Question: I need to pass an int here:

This piece of code is the one that brings me error:
'''
producto = driver.find_element(by=By.ID, value="ReportViewerControl_ctl04_ctl05_txtValue")
producto.send_keys(110017901)
ver_informe = driver.find_element(by=By.ID, value="ReportViewerControl_ctl04_ctl00").click()
'''
The error
'''
Traceback (most recent call last):
File "C:\Users\Juan M Cabral\Desktop\Pycharm\Precios\selenium\stk_jeans_locales_barra.py", line 32, in <module>
producto = driver.find_element(by=By.ID, value="ReportViewerControl_ctl04_ctl05_txtValue")
^^^^^^^^^^^^^^^^^^^^^^^^^^^^^^^^^^^^^^^^^^^^^^^^^^^^^^^^^^^^^^^^^^^^^^^^^^^^^^^
File "C:\Users\Juan M Cabral\Precios\Lib\site-packages\selenium\webdriver\remote\webdriver.py", line 861, in find_element
return self.execute(Command.FIND_ELEMENT, {"using": by, "value": value})["value"]
^^^^^^^^^^^^^^^^^^^^^^^^^^^^^^^^^^^^^^^^^^^^^^^^^^^^^^^^^^^^^^^^^
File "C:\Users\Juan M Cabral\Precios\Lib\site-packages\selenium\webdriver\remote\webdriver.py", line 444, in execute
self.error_handler.check_response(response)
File "C:\Users\Juan M Cabral\Precios\Lib\site-packages\selenium\webdriver\remote\errorhandler.py", line 249, in check_response
raise exception_class(message, screen, stacktrace)
selenium.common.exceptions.NoSuchElementException: Message: no such element: Unable to locate element: {"method":"css selector","selector":"[id="ReportViewerControl_ctl04_ctl05_txtValue"]"}
(Session info: chrome=108.0.5359.125)
Stacktrace:
Backtrace:
(No symbol) [0x0029F243]
(No symbol) [0x00227FD1]
(No symbol) [0x0011D04D]
(No symbol) [0x0014C0B0]
(No symbol) [0x0014C22B]
(No symbol) [0x0017E612]
(No symbol) [0x001685D4]
(No symbol) [0x0017C9EB]
(No symbol) [0x00168386]
(No symbol) [0x0014163C]
(No symbol) [0x0014269D]
GetHandleVerifier [0x00539A22+<PHONE>]
GetHandleVerifier [0x0052CA24+<PHONE>]
GetHandleVerifier [0x00348C0A+619850]
GetHandleVerifier [0x00347830+614768]
(No symbol) [0x002305FC]
(No symbol) [0x00235968]
(No symbol) [0x00235A55]
(No symbol) [0x0024051B]
BaseThreadInitThunk [0x763D00F9+25]
RtlGetAppContainerNamedObjectPath [0x77947BBE+286]
RtlGetAppContainerNamedObjectPath [0x77947B8E+238]
(No symbol) [0x00000000]
'''
Any ideas?
I've searched here:
<URL>
<URL>
<URL>
I have tried yo change By.ID for another choice, like By.CLASSNAME or others. Also, tried:
'''
wait = WebDriverWait(driver, timeout=30)
producto = wait.until(EC.element_to_be_clickable((By.ID, "ReportViewerControl_ctl04_ctl05_txtValue")))
producto.send_keys(110017901)
'''
but without any luck. I am recieving this error:
'''
Traceback (most recent call last):
File "C:\Users\Juan M Cabral\Desktop\Pycharm\Precios\selenium\stk_jeans_locales_barra.py", line 34, in <module>
producto = wait.until(EC.element_to_be_clickable((By.ID, "ReportViewerControl_ctl04_ctl05_txtValue")))
^^^^^^^^^^^^^^^^^^^^^^^^^^^^^^^^^^^^^^^^^^^^^^^^^^^^^^^^^^^^^^^^^^^^^^^^^^^^^^^^^^^^^^^^^^^
File "C:\Users\Juan M Cabral\Precios\Lib\site-packages\selenium\webdriver\support\wait.py", line 95, in until
raise TimeoutException(message, screen, stacktrace)
selenium.common.exceptions.TimeoutException: Message:
Stacktrace:
Backtrace:
(No symbol) [0x00FCF243]
(No symbol) [0x00F57FD1]
(No symbol) [0x00E4D04D]
(No symbol) [0x00E7C0B0]
(No symbol) [0x00E7C22B]
(No symbol) [0x00EAE612]
(No symbol) [0x00E985D4]
(No symbol) [0x00EAC9EB]
(No symbol) [0x00E98386]
(No symbol) [0x00E7163C]
(No symbol) [0x00E7269D]
GetHandleVerifier [0x01269A22+<PHONE>]
GetHandleVerifier [0x0125CA24+<PHONE>]
GetHandleVerifier [0x01078C0A+619850]
GetHandleVerifier [0x01077830+614768]
(No symbol) [0x00F605FC]
(No symbol) [0x00F65968]
(No symbol) [0x00F65A55]
(No symbol) [0x00F7051B]
BaseThreadInitThunk [0x763D00F9+25]
RtlGetAppContainerNamedObjectPath [0x77947BBE+286]
RtlGetAppContainerNamedObjectPath [0x77947B8E+238]
Process finished with exit code 1
<span id="ReportViewerControl_ReportViewer"><div id="ReportViewerControl" onclick="if ($get('ReportViewerControl_ctl04') != null &amp;&amp; $get('ReportViewerControl_ctl04').control != null) $get('ReportViewerControl_ctl04').control.HideActiveDropDown();" onactivate="if ($get('ReportViewerControl_ctl04') != null &amp;&amp; $get('ReportViewerControl_ctl04').control != null) $get('ReportViewerControl_ctl04').control.HideActiveDropDown();" style="height: 700px; width: 100%;">
<div id="ReportViewerControl_HttpHandlerMissingErrorMessage" style="border-color:Red;border-width:2px;border-style:Solid;padding:10px;display:none;overflow:auto;font-size:.85em;">
<h2>
Error de configuracion del visor de informes
</h2><p>El controlador HTTP de controles web del visor de informes no esta registrado en el archivo web.config de la aplicacion. Agregue &lt;add verb="*" path="Reserved.ReportViewerWebControl.axd" type = "Microsoft.Reporting.WebForms.HttpHandler, ReportingServicesWebServer, Version=10.0.0.0, Culture=neutral, PublicKeyToken=89845dcd8080cc91" /&gt; a la seccion system.web/httpHandlers del archivo web.config, o bien agregue &lt;add name="ReportViewerWebControlHandler" preCondition="integratedMode" verb="*" path="Reserved.ReportViewerWebControl.axd" type="Microsoft.Reporting.WebForms.HttpHandler, ReportingServicesWebServer, Version=10.0.0.0, Culture=neutral, PublicKeyToken=89845dcd8080cc91" /&gt; a la seccion system.webServer/handlers para Internet Information Services 7 o posterior.</p>
</div><span id="ReportViewerControl_ctl03"><input type="hidden" name="ReportViewerControl$ctl03$ctl00" id="ReportViewerControl_ctl03_ctl00"><input type="hidden" name="ReportViewerControl$ctl03$ctl01" id="ReportViewerControl_ctl03_ctl01"></span><input type="hidden" name="ReportViewerControl$ctl11" id="ReportViewerControl_ctl11"><input type="hidden" name="ReportViewerControl$ctl12" id="ReportViewerControl_ctl12" value="quirks"><div id="ReportViewerControl_AsyncWait" style="background-color: white; opacity: 0.7; position: absolute; display: none; z-index: 1000;">
</div><div id="ReportViewerControl_AsyncWait_Wait" class="WaitControlBackground" style="display: none; position: absolute; z-index: 1001;">
<table height="100%">
<tbody><tr>
<td width="32px" height="32px"><img src="/ReportServer_REPORTES/Reserved.ReportViewerWebControl.axd?OpType=Resource&amp;Version=10.50.1600.1&amp;Name=Microsoft.Reporting.WebForms.Icons.SpinningWheel.gif" style="height:32px;width:32px;border-width:0px;"></td><td class="WaitInfoCell"><span class="WaitText">Cargando...</span><div class="CancelLinkDiv">
<a class="CancelLinkText" href="javascript:$get('ReportViewerControl_AsyncWait').control._cancelCurrentPostback();">Cancelar</a>
</div></td>
</tr>
</tbody></table>
</div><input type="hidden" name="ReportViewerControl$AsyncWait$HiddenCancelField" id="ReportViewerControl_AsyncWait_HiddenCancelField" value="False"><table cellpadding="0" cellspacing="0" id="ReportViewerControl_fixedTable" style="table-layout:fixed;width:100%;height:100%;">
<tbody><tr class="MenuBarBkGnd">
<td style="display:none;width:25%;"></td><td style="display:none;width:6px;"></td><td style="width:100%;"></td>
</tr><tr id="ParametersRowReportViewerControl">
<td colspan="3"><div id="ReportViewerControl_ctl04" style="width:100%;overflow-x:auto;overflow-y:hidden;">
<div onclick="if ($get('ReportViewerControl_ctl04') != null &amp;&amp; $get('ReportViewerControl_ctl04').control != null) $get('ReportViewerControl_ctl04').control.HideActiveDropDown();" onactivate="if ($get('ReportViewerControl_ctl04') != null &amp;&amp; $get('ReportViewerControl_ctl04').control != null) $get('ReportViewerControl_ctl04').control.HideActiveDropDown();">
<table cellpadding="0" cellspacing="0" width="100%" id="ParameterTable_ReportViewerControl_ctl04" name="ParameterTable_ReportViewerControl_ctl04" class="ParametersFrame ParamsGrid MenuBarBkGnd">
<tbody><tr>
<td width="100%" height="100%"><table id="ParametersGridReportViewerControl_ctl04">
<tbody><tr isparameterrow="true">
<td class="ParamLabelCell"><span>Empresa</span></td><td class="ParamEntryCell" style="padding-right:0px;"><div id="ReportViewerControl_ctl04_ctl03">
<select name="ReportViewerControl$ctl04$ctl03$ddValue" id="ReportViewerControl_ctl04_ctl03_ddValue" style="width: 168px;">
<option selected="selected" value="1">CONBRA&nbsp;S.A.&nbsp;&nbsp;&nbsp;&nbsp;&nbsp;&nbsp;&nbsp;&nbsp;&nbsp;&nbsp;&nbsp;&nbsp;&nbsp;&nbsp;&nbsp;&nbsp;&nbsp;&nbsp;&nbsp;</option>
<option value="2">HUNGRY&nbsp;S.A.&nbsp;&nbsp;&nbsp;&nbsp;&nbsp;&nbsp;&nbsp;&nbsp;&nbsp;&nbsp;&nbsp;&nbsp;&nbsp;&nbsp;&nbsp;&nbsp;&nbsp;&nbsp;&nbsp;</option>
</select>
</div></td><td class="InterParamPadding"></td><td class="ParamLabelCell"><span>Producto</span></td><td class="ParamEntryCell" style="padding-right:0px;"><div id="ReportViewerControl_ctl04_ctl05">
<input name="ReportViewerControl$ctl04$ctl05$txtValue" type="text" size="30" id="ReportViewerControl_ctl04_ctl05_txtValue" class="null">
</div></td>
</tr><tr isparameterrow="true">
<td class="ParamLabelCell"><span>Talle</span></td><td class="ParamEntryCell" style="padding-right:0px;"><div id="ReportViewerControl_ctl04_ctl07">
<input name="ReportViewerControl$ctl04$ctl07$txtValue" type="text" size="30" id="ReportViewerControl_ctl04_ctl07_txtValue" class="null">
</div></td><td class="InterParamPadding"></td><td class="ParamLabelCell"><span>Color</span></td><td class="ParamEntryCell" style="padding-right:0px;"><div id="ReportViewerControl_ctl04_ctl09">
<input name="ReportViewerControl$ctl04$ctl09$txtValue" type="text" size="30" id="ReportViewerControl_ctl04_ctl09_txtValue" class="null">
</div></td>
</tr>
</tbody></table></td><td width="6px"></td><td class="SubmitButtonCell"><table>
<tbody><tr>
<td><input type="submit" name="ReportViewerControl$ctl04$ctl00" value="Ver informe" id="ReportViewerControl_ctl04_ctl00"></td>
</tr>
</tbody></table></td>
</tr>
</tbody></table>
</div>
</div></td>
</tr><tr style="height:6px;font-size:2pt;">
<td colspan="3" class="SplitterNormal" style="padding: 0px; margin: 0px; text-align: center; cursor: default;"><div id="ReportViewerControl_ToggleParam">
<input type="image" name="ReportViewerControl$ToggleParam$img" id="ReportViewerControl_ToggleParam_img" title="Mostrar u ocultar parametros" src="/ReportServer_REPORTES/Reserved.ReportViewerWebControl.axd?OpType=Resource&amp;Version=10.50.1600.1&amp;Name=Microsoft.Reporting.WebForms.Icons.SplitterHorizCollapse.png" alt="Mostrar u ocultar parametros" align="middle" onclick="void(0);" style="border-width:0px;cursor:pointer;"><input type="hidden" name="ReportViewerControl$ToggleParam$store" id="ReportViewerControl_ToggleParam_store"><input type="hidden" name="ReportViewerControl$ToggleParam$collapse" id="ReportViewerControl_ToggleParam_collapse" value="false">
</div></td>
</tr><tr style="display:none;">
</tr><tr>
<td style="vertical-align: top; width: 25%; height: 596px; display: none;"><div style="width:100%;height:100%;">
<span id="ReportViewerControl_DocMap"><div id="ReportViewerControl_ctl09" style="display:none;">
<input type="hidden" name="ReportViewerControl$ctl09$ClientClickedId" id="ReportViewerControl_ctl09_ClientClickedId">
</div></span>
</div></td><td class="SplitterNormal" style="display: none; width: 4px; padding: 0px; margin: 0px; height: 596px; vertical-align: middle;"><div id="ReportViewerControl_ctl08">
<input type="image" name="ReportViewerControl$ctl08$img" id="ReportViewerControl_ctl08_img" title="Mostrar u ocultar mapa de documento" src="/ReportServer_REPORTES/Reserved.ReportViewerWebControl.axd?OpType=Resource&amp;Version=10.50.1600.1&amp;Name=Microsoft.Reporting.WebForms.Icons.SplitterVertCollapse.png" alt="Mostrar u ocultar mapa de documento" align="top" onclick="void(0);" style="border-width:0px;cursor:pointer;"><input type="hidden" name="ReportViewerControl$ctl08$store" id="ReportViewerControl_ctl08_store"><input type="hidden" name="ReportViewerControl$ctl08$collapse" id="ReportViewerControl_ctl08_collapse" value="false">
</div></td><td style="height: 596px; vertical-align: top;"><div id="ReportViewerControl_ctl10" style="height:100%;width:100%;overflow:auto;position:relative;">
<div id="VisibleReportContentReportViewerControl_ctl10" style="height:100%;display:none;"></div><div id="ReportViewerControl_ctl10_ReportArea">
<div newcontenttype="Microsoft.Reporting.WebFormsClient.ReportAreaContent.None" fornonreportcontentarea="false" id="ReportViewerControl_ctl10_VisibilityState" style="visibility:none;">
<input type="hidden" name="ReportViewerControl$ctl10$VisibilityState$ctl00" value="None">
</div><input type="hidden" name="ReportViewerControl$ctl10$ScrollPosition" id="ReportViewerControl_ctl10_ScrollPosition"><span id="ReportViewerControl_ctl10_Reserved_AsyncLoadTarget"></span><div id="ReportViewerControl_ctl10_ReportControl" style="display:none;">
<span></span><input type="hidden" name="ReportViewerControl$ctl10$ReportControl$ctl02"><input type="hidden" name="ReportViewerControl$ctl10$ReportControl$ctl03"><input type="hidden" name="ReportViewerControl$ctl10$ReportControl$ctl04" id="ReportViewerControl_ctl10_ReportControl_ctl04" value="100">
</div><div id="ReportViewerControl_ctl10_NonReportContent" style="height: 100%; width: 100%; display: none;">
</div>
</div>
</div></td>
</tr>
</tbody></table>
</div></span>
'''
im sharing a bigger block of html, if it helps.
the code i have to use, is this:
'''
<td class="ParamEntryCell" style="padding-right:0px;"><div id="ReportViewerControl_ctl04_ctl05">
<input name="ReportViewerControl$ctl04$ctl05$txtValue" type="text" size="30" id="ReportViewerControl_ctl04_ctl05_txtValue" class="null">
</div></td>
'''
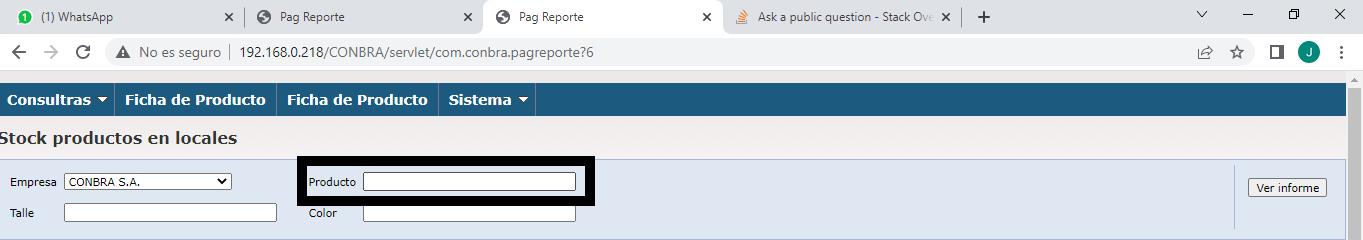
Answer: Marcel Wilson gave me the key to my problem, but I did not realize unitl now. The problem was an iframe.
'''
<iframe src="http://192.168.0.98/ReportServer_REPORTES/Pages/ReportViewer.aspx?%2fGaciReps%2fStock+Producto+en+Locales" name="EMBPAGE1" title="" style="width:100%;height:700px;overflow-x:auto;overflow-y:auto;display:block;margin:0 auto;border:none;"></iframe>
'''
My code now must be like this:
'''
driver.switch_to.frame("EMBPAGE1")
wait = WebDriverWait(driver, timeout=5)
producto = wait.until(EC.presence_of_element_located((By.ID, "ReportViewerControl_ctl04_ctl05_txtValue")))
producto.send_keys(110017901)
ver_informe = driver.find_element(by=By.ID, value='ReportViewerControl_ctl04_ctl00')
ver_informe.click()
descarga = driver.find_element(by=By.ID,value='ReportViewerControl_ctl06_ctl04_ctl00_ButtonImgDown')
descarga.click()
'''
Thanks